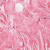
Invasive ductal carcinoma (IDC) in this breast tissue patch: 0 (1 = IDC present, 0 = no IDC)